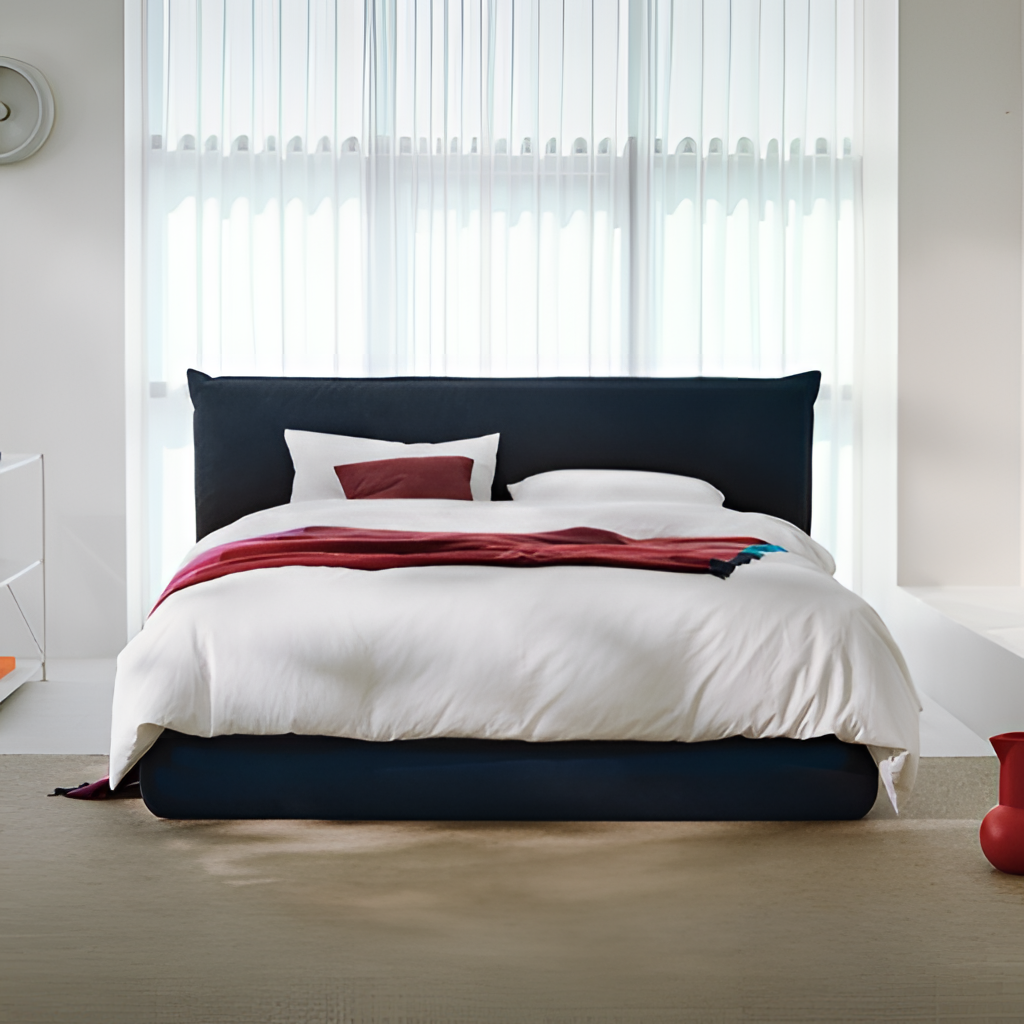
fabric bed, bedroom, carpet flooring, with solid pattern, modern, white glass wallpaper, with solid pattern